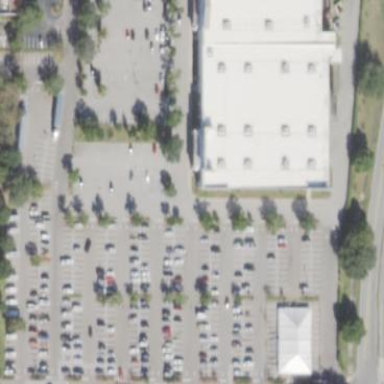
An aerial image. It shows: Retail building.